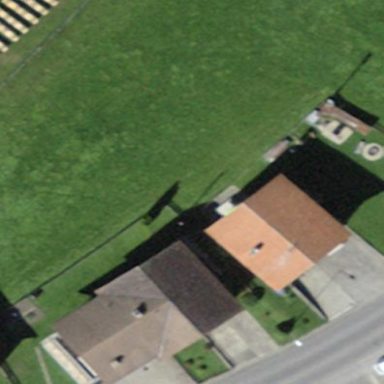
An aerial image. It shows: Detached building.